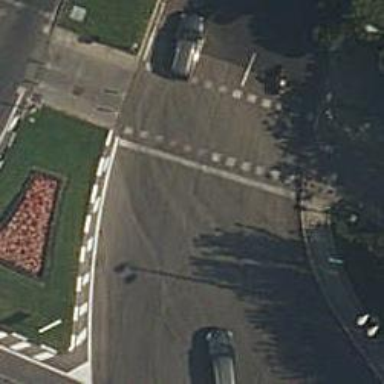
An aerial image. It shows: Road with traffic signals at crossing.